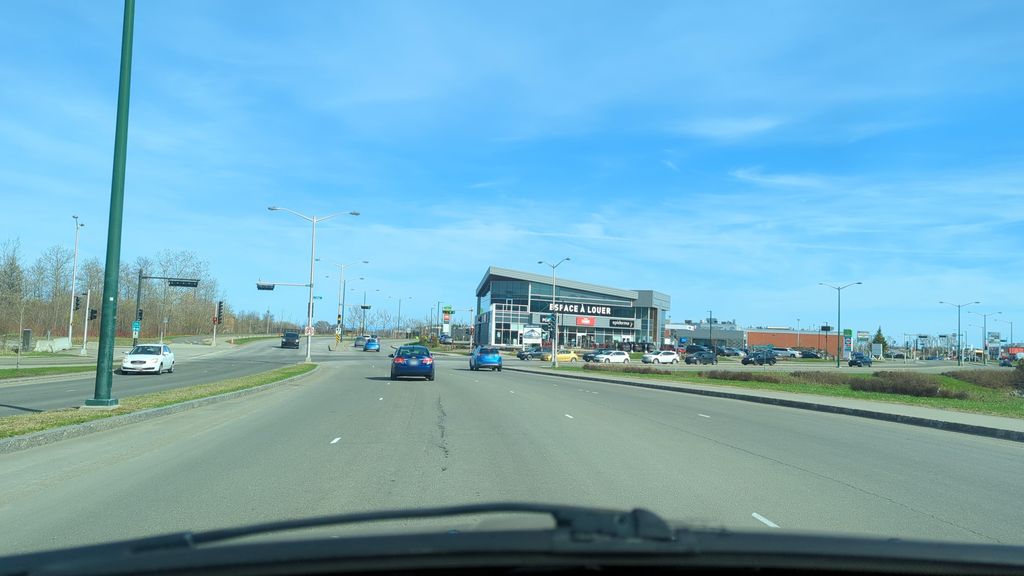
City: quebec_city